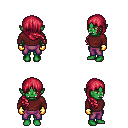
a pixel art fantasy rpg character, female body template, orc, green skin, maroon long-sleeve shirt, magenta pants, ruby red right-swept hairstyle, gold gloves, four views (front, back, left, right), 2x2 character sprite sheet, small pixel art, hard edges, no anti-aliasing